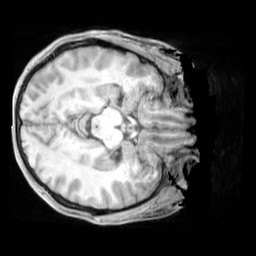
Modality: T1w
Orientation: axial